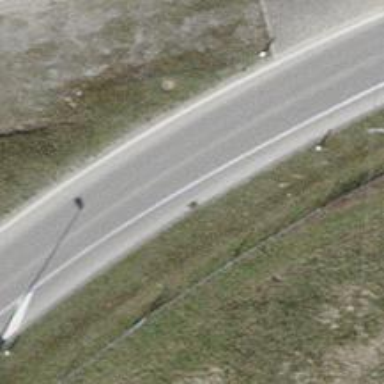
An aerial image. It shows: Asphalt motorway link.